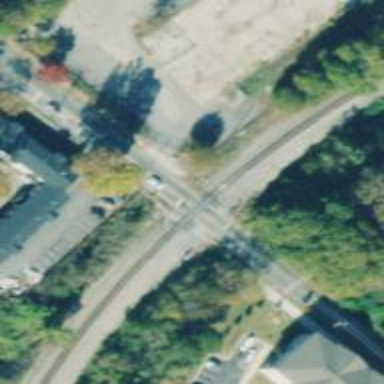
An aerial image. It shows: Railway crossing.